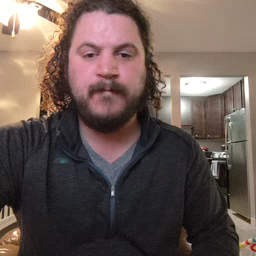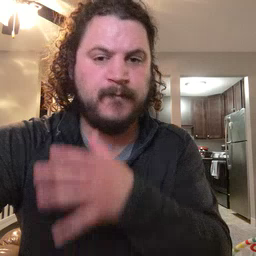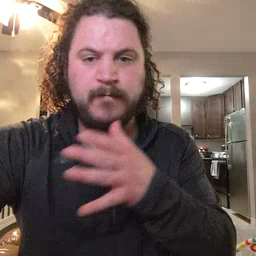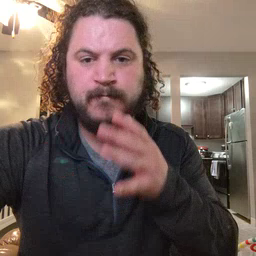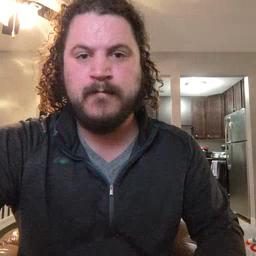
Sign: farm